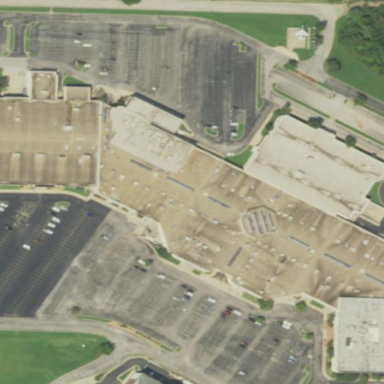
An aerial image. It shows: Mall building.